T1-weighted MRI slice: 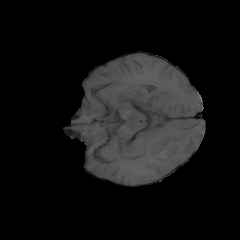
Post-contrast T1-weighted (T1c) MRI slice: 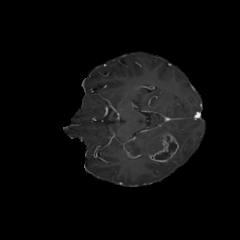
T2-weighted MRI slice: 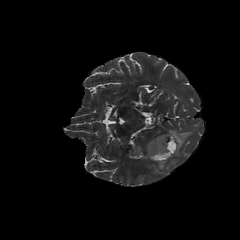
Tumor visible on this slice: yes